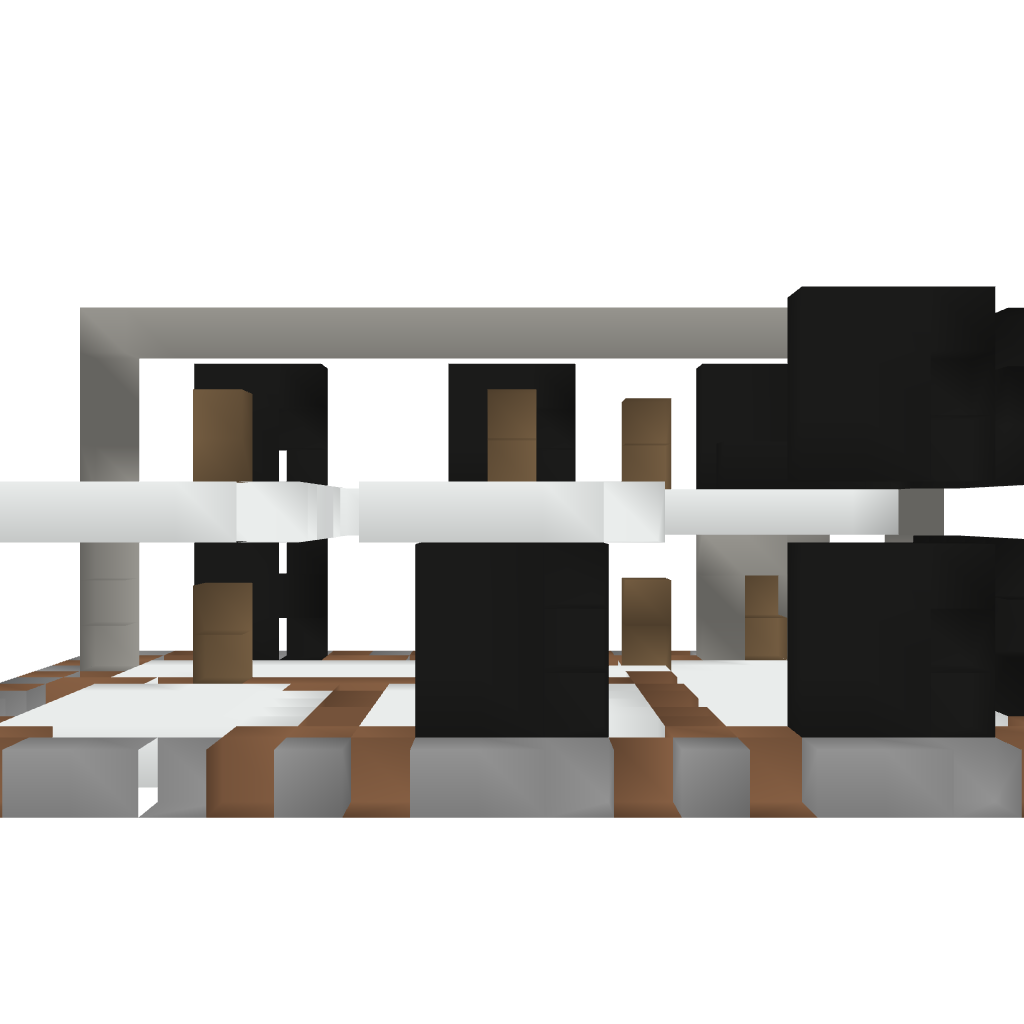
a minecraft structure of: Modern House #4